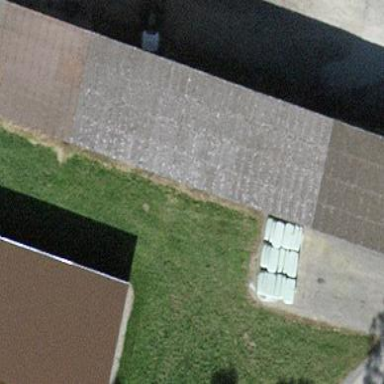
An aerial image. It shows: Gabled roof on farm auxiliary building.